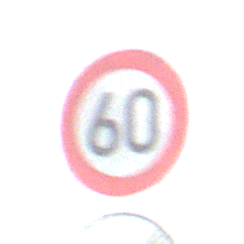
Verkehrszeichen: Geschwindigkeit60
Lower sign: EndeUeberholverbotKraftfahrzeuge
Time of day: Night
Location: Outdoor (Nature)
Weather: Clear
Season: NotSpecified
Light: Natural